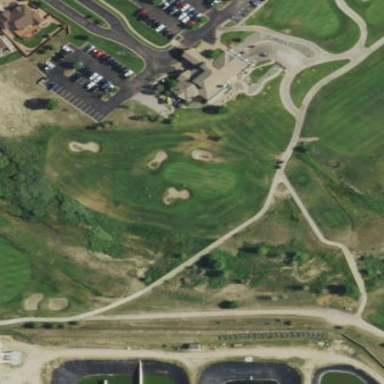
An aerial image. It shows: Rough grassy area used for golf.